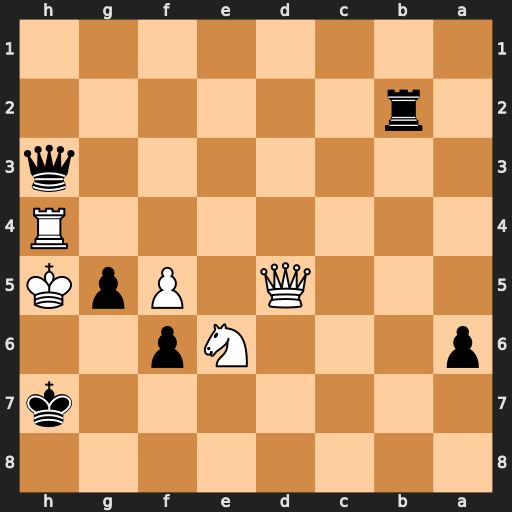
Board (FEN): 8/7k/p3Np2/3Q1PpK/7R/7q/1r6/8
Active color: b
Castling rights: -
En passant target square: -
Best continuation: Qxh4#